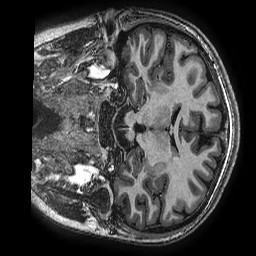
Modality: T1w
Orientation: coronal
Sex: female
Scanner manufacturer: ge
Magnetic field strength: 3 T
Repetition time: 0.00766 s
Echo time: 0.003476 s